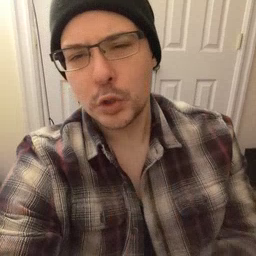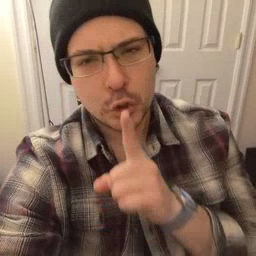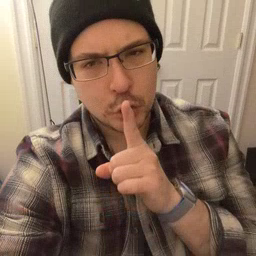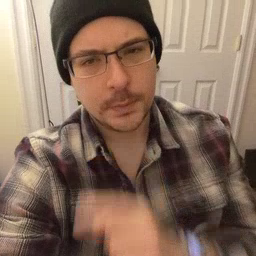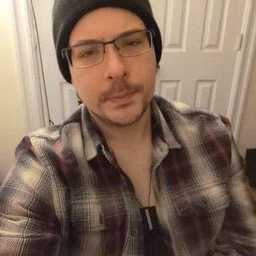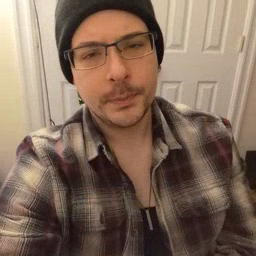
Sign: shhh